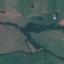
Land use / land cover class: Pasture